Question: Im trying to get all available keys, meaning keys which have been returned (return_date is not null), key hasn't been lost (lost_key = false), and keys never been rented before (id is null). However when I run this I get 0 recirds. If I remove the id condition, I only get keys which have been rented before and all the keys which are not in the keyActivity table are ignored. Does anyone know what I am doing wrong?
'''
SELECT a.key_id, a.drawer_num
FROM
keys AS a
left outer JOIN keyActivity AS b
ON a.key_id = b.key_id
WHERE
return_date is not null
and lost_key =false
and id is null;
'''

'''
SELECT a.key_id, a.drawer_num
FROM keys AS a LEFT JOIN keyActivity AS b ON a.key_id = b.key_id
WHERE (b.return_date is not null
and b.lost_key =false)
OR b.id is null;
'''
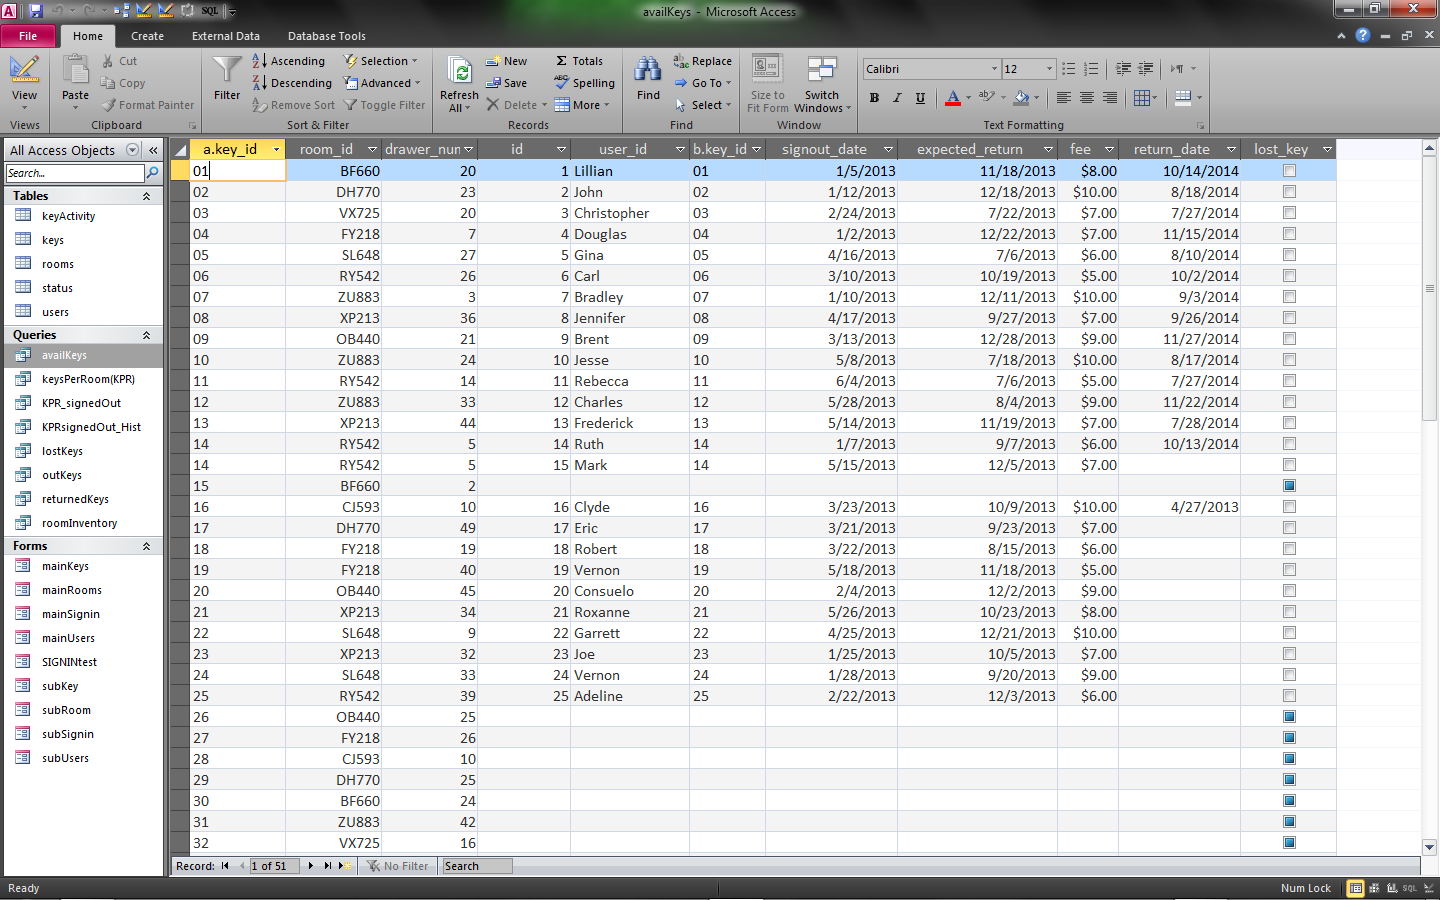
Answer: 'id' may be a field in both tables, and if this is so, your condition 'id is null' will be interpreted erroneously as the 'id' of 'keys' to be 'NULL', thus resulting in an empty result set.
It should work if you call it by its full name, i.e. 'b.id' because you want to exclude any previous 'keyActivity'.
However, I also believe you want to have both previous conditions connected by 'AND' and in parentheses, and then the last condition connected by 'OR' because previous key activity is okay as long as the key has been returned.
'''
SELECT * FROM keys AS a LEFT OUTER JOIN keyActivity AS b ON a.key_id = b.key_id
WHERE (b.return_date IS NOT NULL OR b.id IS NULL) AND a.lost_key = false;
'''
: I rearranged the conditions, to also catch the case in which the loses a key before ever handing it out.